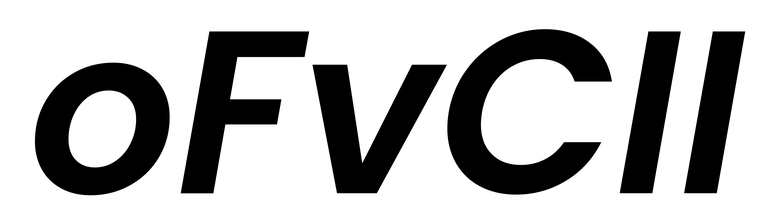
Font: Poppins-SemiBoldItalic